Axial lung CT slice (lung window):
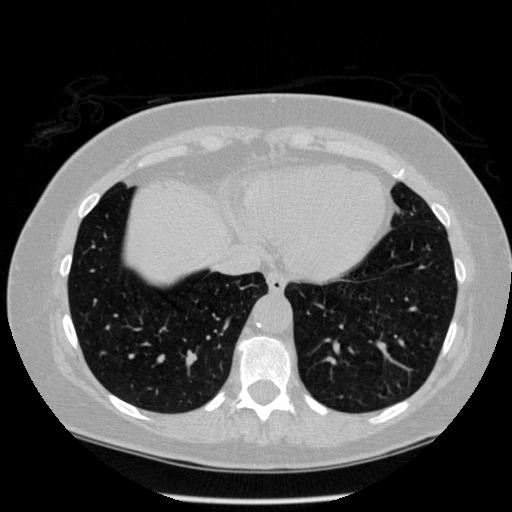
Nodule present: no